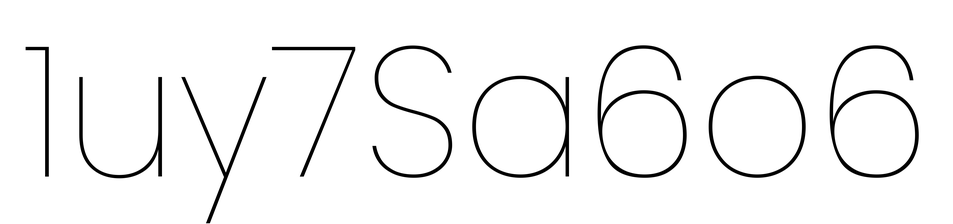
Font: Poppins-Thin